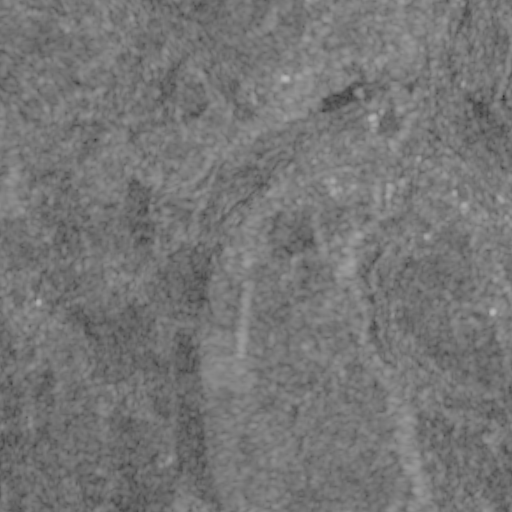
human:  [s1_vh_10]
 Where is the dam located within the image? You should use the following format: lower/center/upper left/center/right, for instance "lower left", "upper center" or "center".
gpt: The dam is located in the upper right of the image.
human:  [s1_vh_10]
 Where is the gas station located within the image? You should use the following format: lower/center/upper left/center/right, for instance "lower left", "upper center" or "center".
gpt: The gas station is located in the center right of the image.
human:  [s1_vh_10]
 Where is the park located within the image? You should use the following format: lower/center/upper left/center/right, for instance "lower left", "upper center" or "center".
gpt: There is no park in the image.

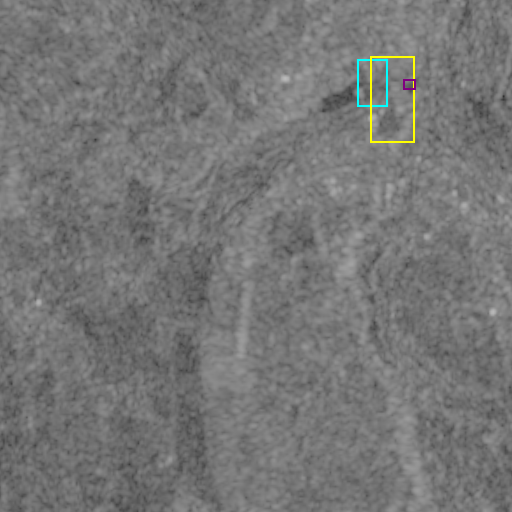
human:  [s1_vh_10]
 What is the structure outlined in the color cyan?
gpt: The structure outlined in cyan is a dam.
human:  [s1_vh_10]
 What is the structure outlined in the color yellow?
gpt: The structure outlined in yellow is a park.
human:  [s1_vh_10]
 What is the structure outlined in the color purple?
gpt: The structure outlined in purple is a parking lot.
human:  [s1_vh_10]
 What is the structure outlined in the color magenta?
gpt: There is no magenta outline.